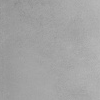
Atmospheric dust classification: dusty